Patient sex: M
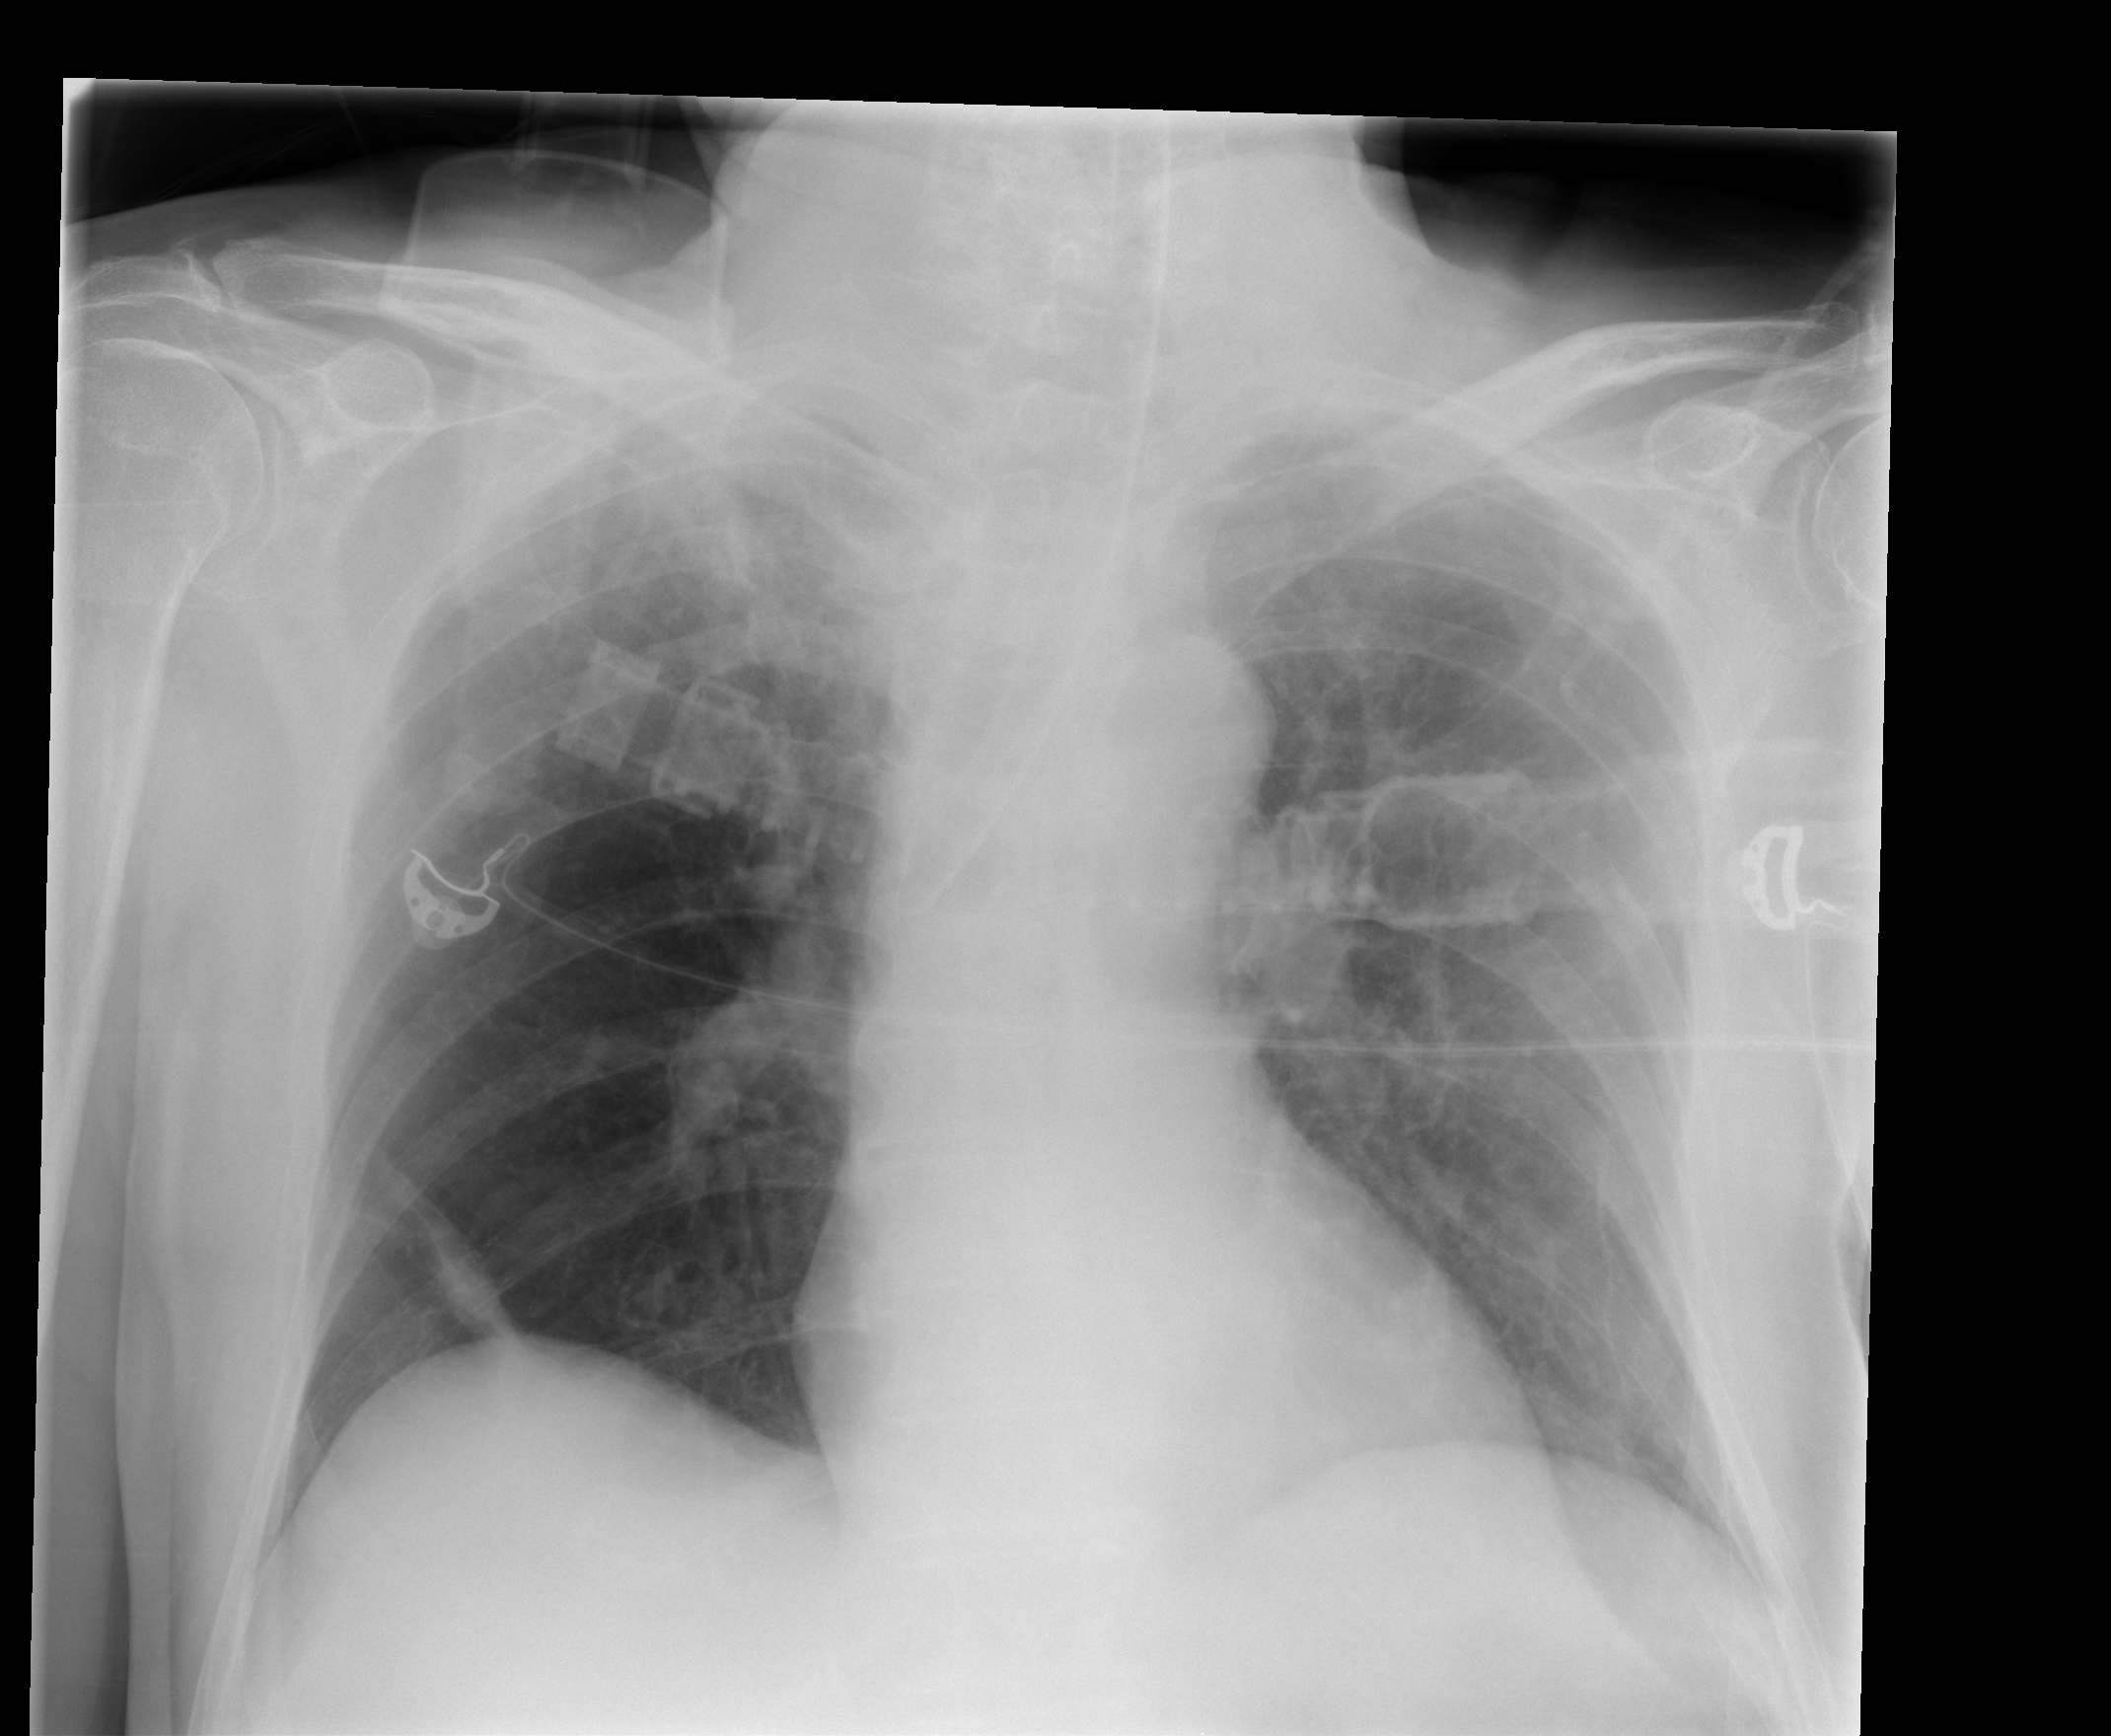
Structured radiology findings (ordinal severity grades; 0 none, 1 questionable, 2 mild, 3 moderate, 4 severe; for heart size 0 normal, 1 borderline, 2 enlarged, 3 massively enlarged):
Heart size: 0
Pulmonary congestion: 0
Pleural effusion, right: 0
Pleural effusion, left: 2
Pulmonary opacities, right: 0
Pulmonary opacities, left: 0
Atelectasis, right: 2
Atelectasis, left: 2